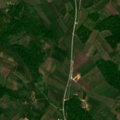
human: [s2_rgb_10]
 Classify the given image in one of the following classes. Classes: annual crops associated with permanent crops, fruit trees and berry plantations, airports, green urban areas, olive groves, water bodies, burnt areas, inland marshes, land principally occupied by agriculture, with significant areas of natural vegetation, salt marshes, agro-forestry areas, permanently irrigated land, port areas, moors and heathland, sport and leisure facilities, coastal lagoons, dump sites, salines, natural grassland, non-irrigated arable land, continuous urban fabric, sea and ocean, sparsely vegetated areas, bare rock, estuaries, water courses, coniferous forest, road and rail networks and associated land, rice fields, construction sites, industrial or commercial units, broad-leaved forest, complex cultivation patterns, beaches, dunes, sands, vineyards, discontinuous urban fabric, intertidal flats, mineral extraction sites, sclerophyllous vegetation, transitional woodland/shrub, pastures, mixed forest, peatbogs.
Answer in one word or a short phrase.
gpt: complex cultivation patterns, land principally occupied by agriculture, with significant areas of natural vegetation, broad-leaved forest